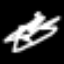
Label: squiggle